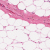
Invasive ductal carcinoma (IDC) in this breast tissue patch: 0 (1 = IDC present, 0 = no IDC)